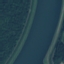
Land use / land cover class: River